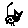
Label: cat